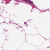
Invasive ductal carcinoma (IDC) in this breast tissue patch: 0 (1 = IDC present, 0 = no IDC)